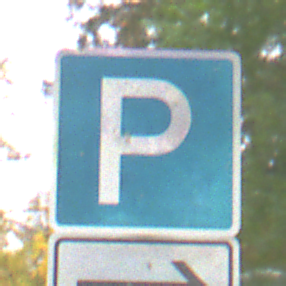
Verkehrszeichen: Parken
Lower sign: RichtungsangabeDurchPfeile4
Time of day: Midday
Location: Outdoor (Nature)
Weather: Overcast
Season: Autumn
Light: Natural